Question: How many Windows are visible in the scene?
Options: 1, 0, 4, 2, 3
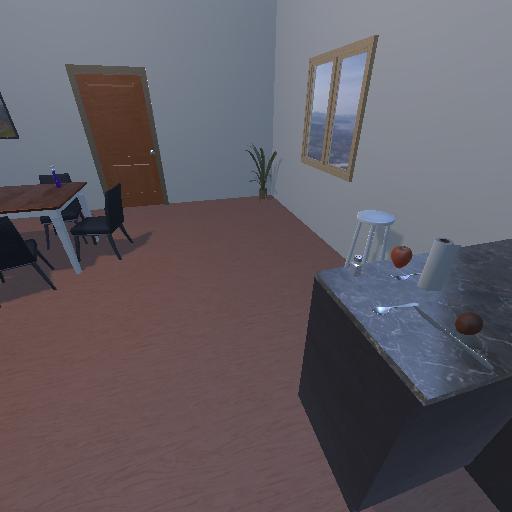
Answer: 1